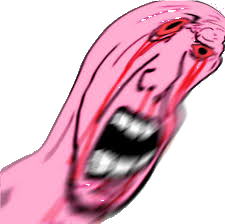
Label: 5_Rage